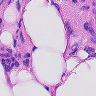
Metastatic tissue present: yes